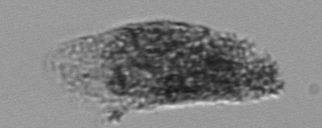
Label: fecal_pellet